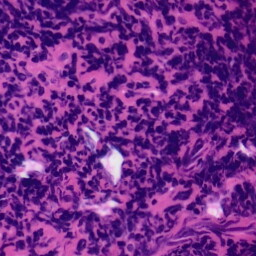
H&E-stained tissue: Tonsil